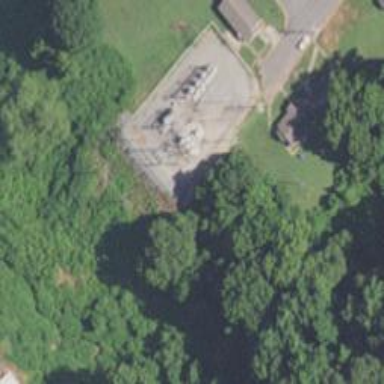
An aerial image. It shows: Distribution power substation secured by fence.